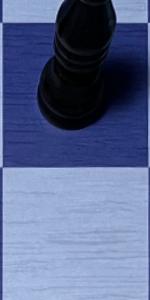
Label: Empty